Interaction volume radius: 10 \u00c5
Interaction volume height: 10 \u00c5
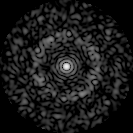
Disorder parameter: 0.8162